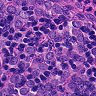
Metastatic tissue present: yes